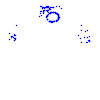
Particle: proton